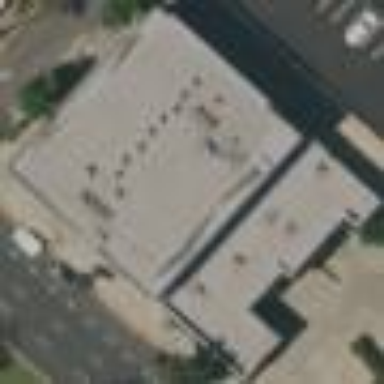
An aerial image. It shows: Commercial building.